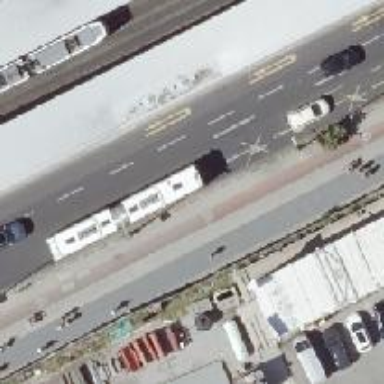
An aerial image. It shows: Secondary road with asphalt surface where no stopping is allowed on both sides for parking.